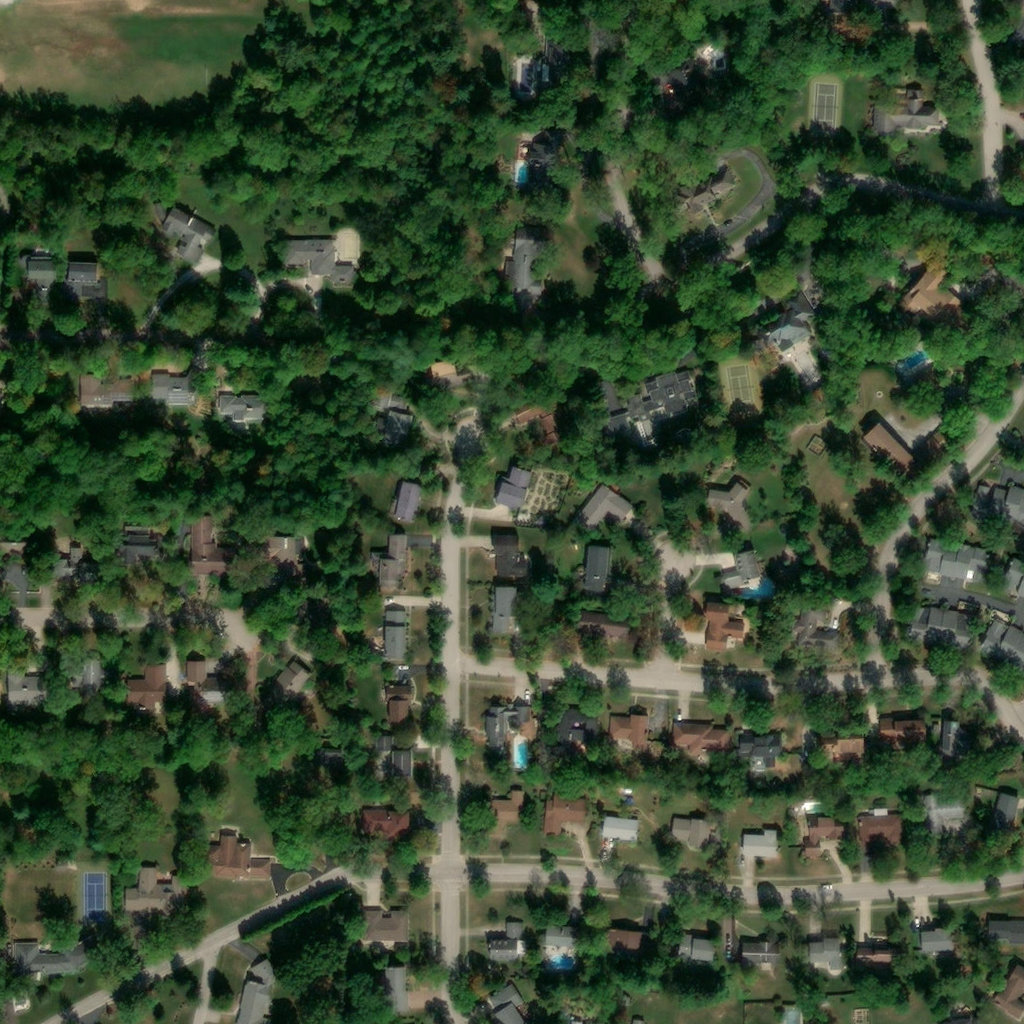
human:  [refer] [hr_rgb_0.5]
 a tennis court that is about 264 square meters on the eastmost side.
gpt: <box>[[79, 8, 81, 12, 0]]</box>